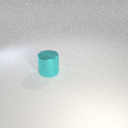
large cyan metal cylinder